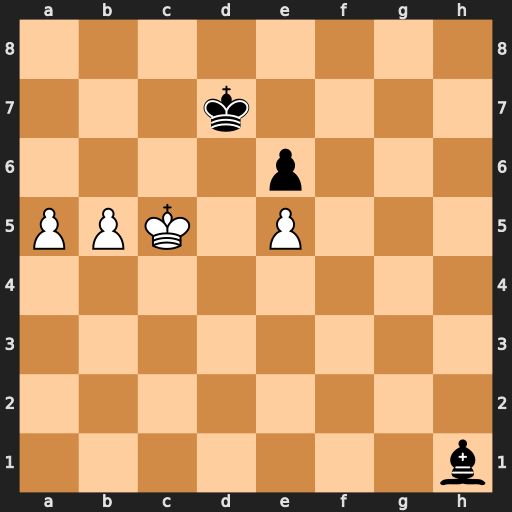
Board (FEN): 8/3k4/4p3/PPK1P3/8/8/8/7b
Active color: w
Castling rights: -
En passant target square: -
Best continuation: Kb6 Kc8 Ka7